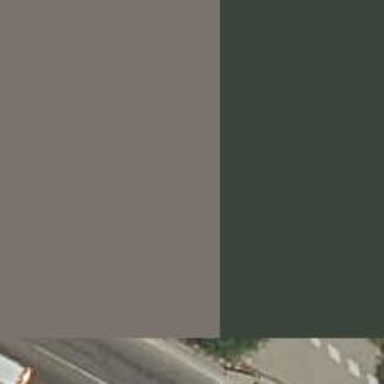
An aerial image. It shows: Road with traffic signals.